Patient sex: F
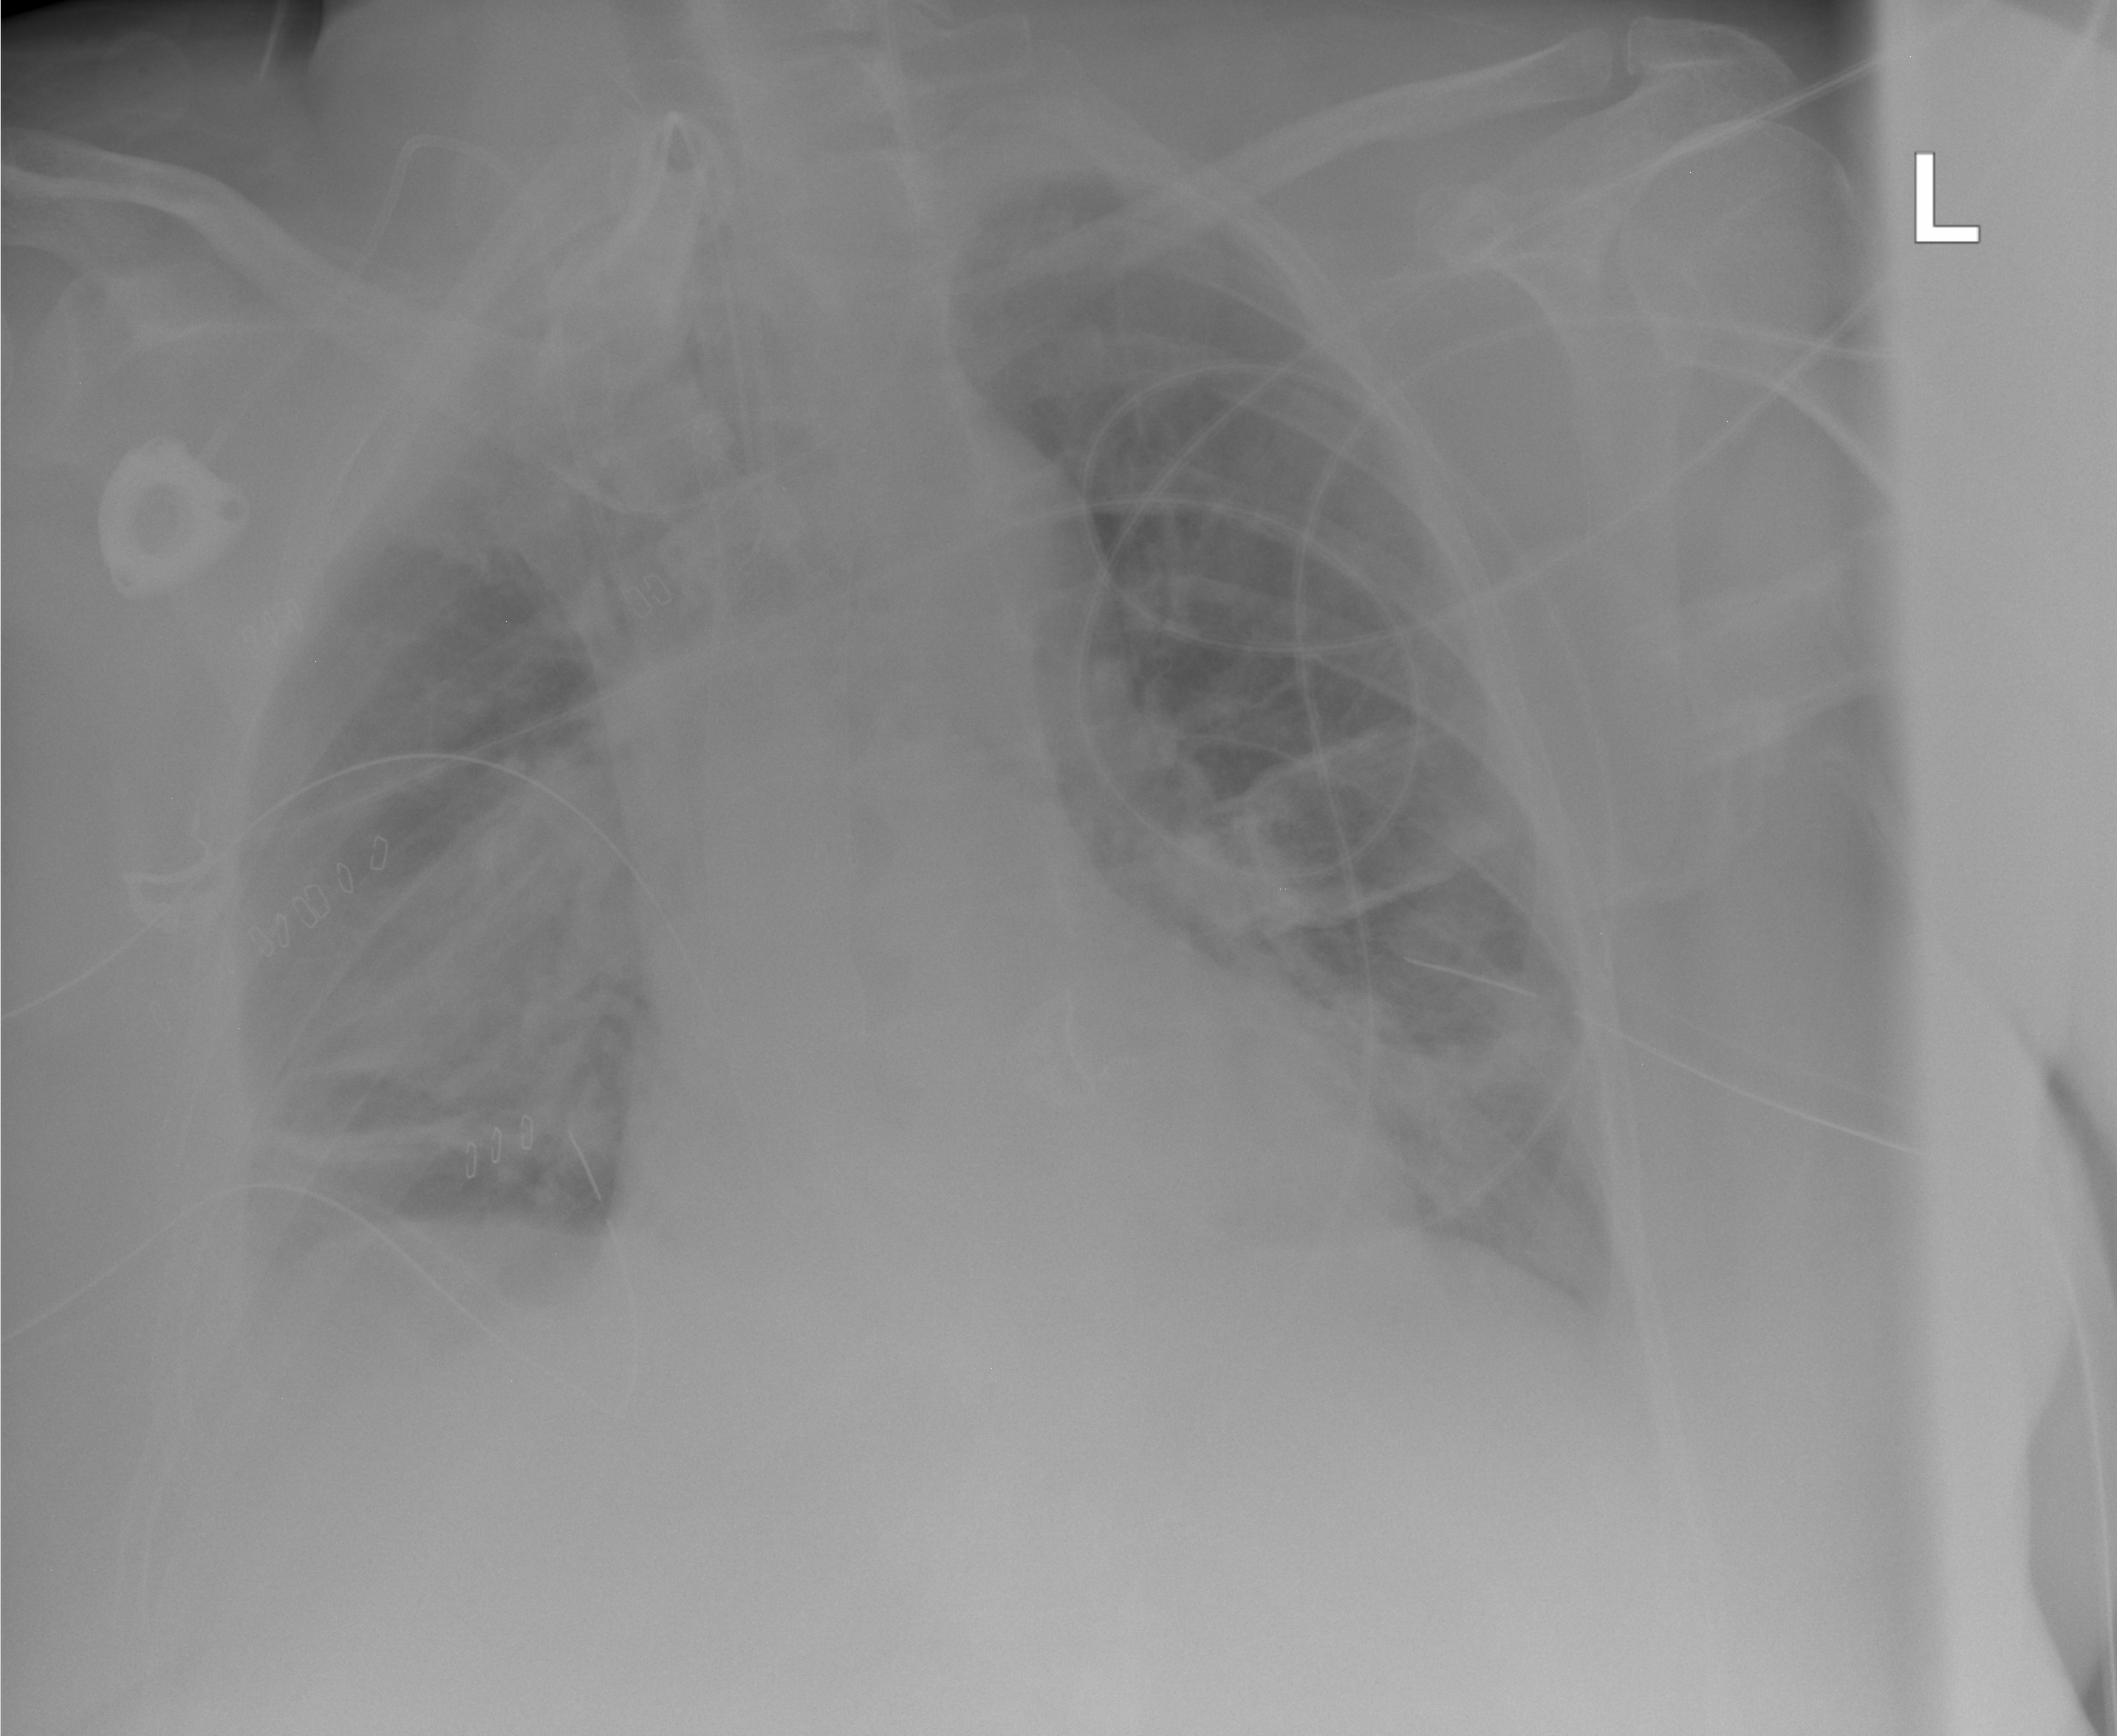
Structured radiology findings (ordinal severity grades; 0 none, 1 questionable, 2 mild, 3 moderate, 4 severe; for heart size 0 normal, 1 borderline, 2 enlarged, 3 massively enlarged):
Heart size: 2
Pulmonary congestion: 2
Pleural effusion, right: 0
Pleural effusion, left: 0
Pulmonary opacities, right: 2
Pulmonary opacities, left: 2
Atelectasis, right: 2
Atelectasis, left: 0